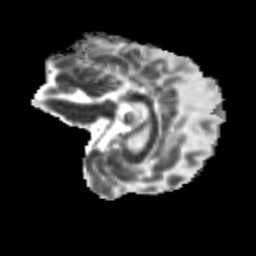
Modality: MD
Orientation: sagittal
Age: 9
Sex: female
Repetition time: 9.512 s
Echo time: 0.089 s